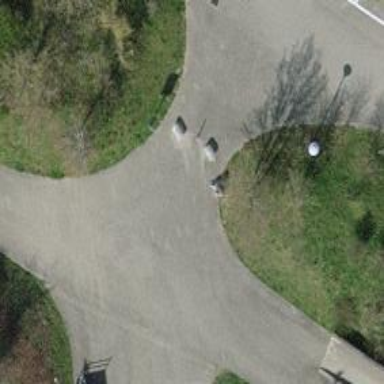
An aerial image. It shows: Bollard.